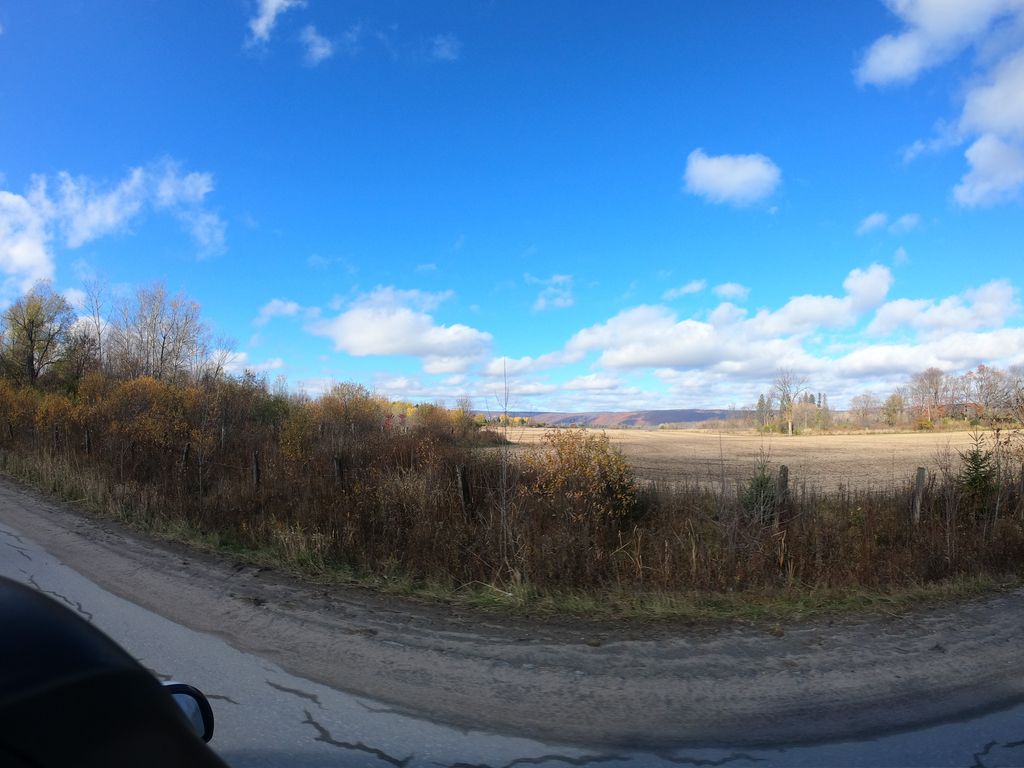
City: ottawa-gatineau